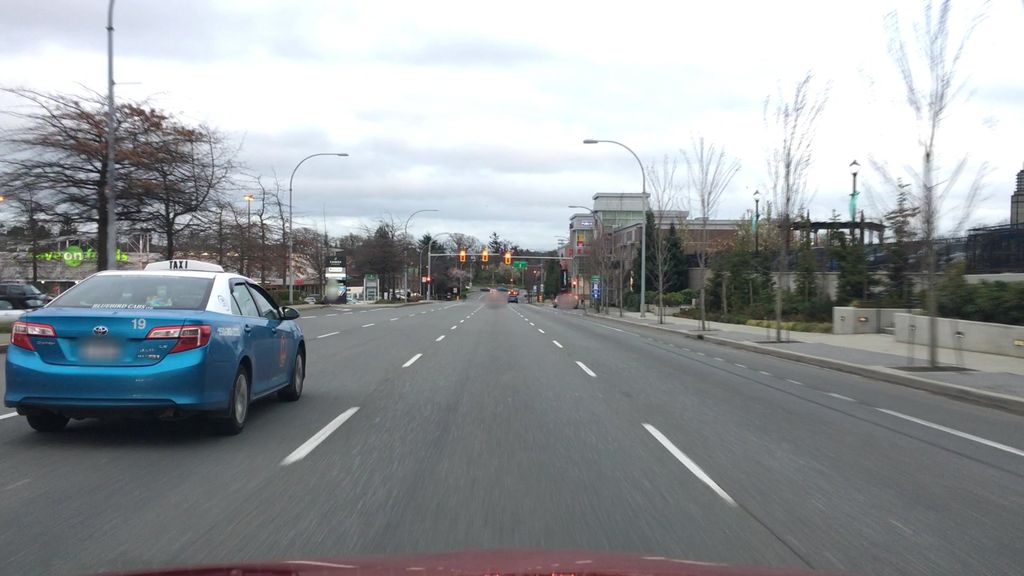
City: victoria